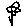
Label: flower